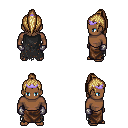
a pixel art fantasy rpg character, male body template, human, dark skin, black tattered cape, robe skirt, blonde long topknot hairstyle, purple tiara, metal gloves, four views (front, back, left, right), 2x2 character sprite sheet, small pixel art, hard edges, no anti-aliasing